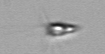
Label: Calciopappus